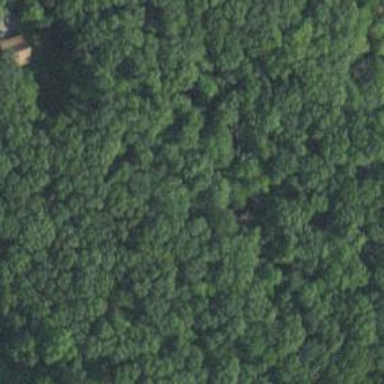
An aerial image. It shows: Woodland with needle-leaved trees.